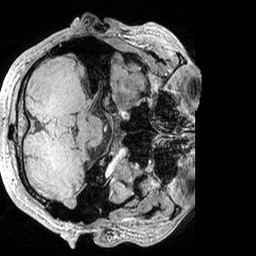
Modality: MP2RAGE
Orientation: axial
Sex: male
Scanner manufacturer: siemens
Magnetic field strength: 3 T
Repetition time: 5 s
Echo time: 0.00292 s